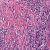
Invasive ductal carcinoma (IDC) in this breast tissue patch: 1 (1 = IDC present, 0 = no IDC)